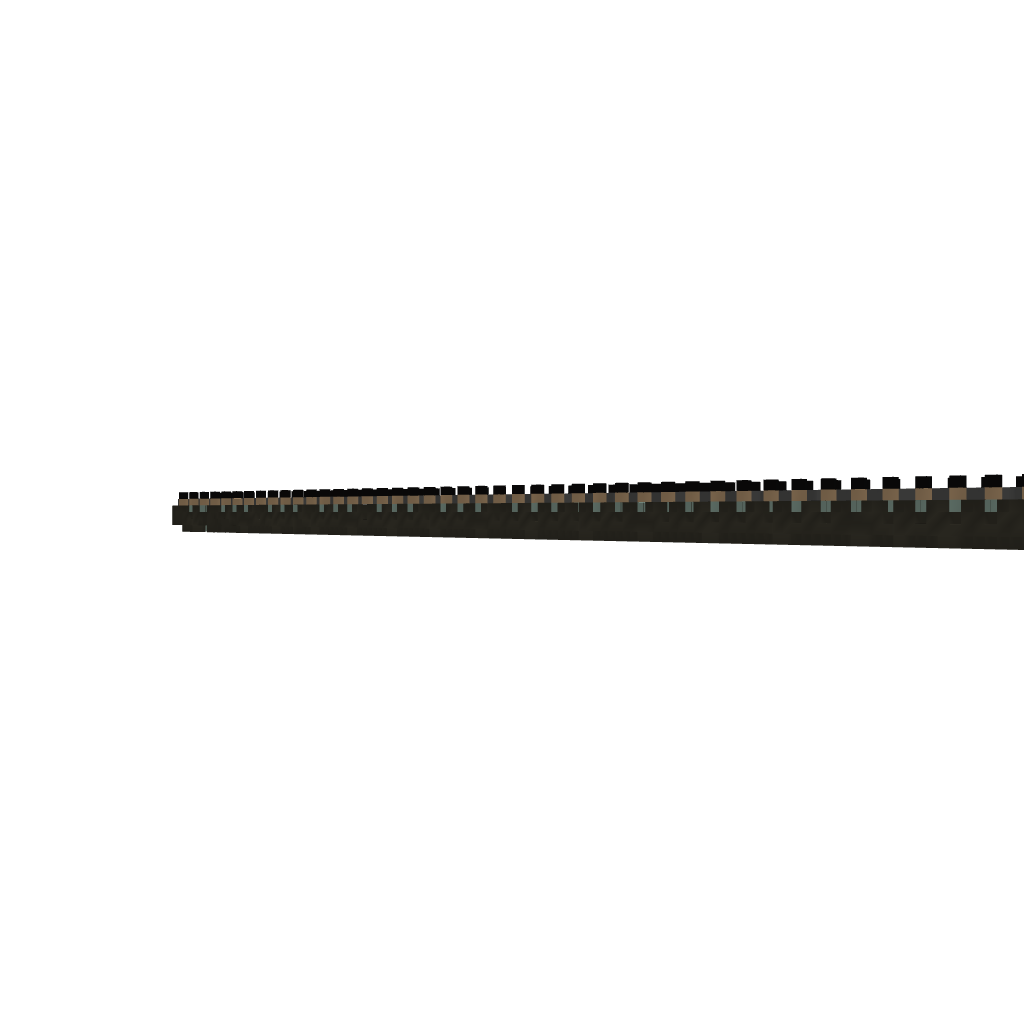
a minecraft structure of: Ancient Walkway(straight With Sewer)